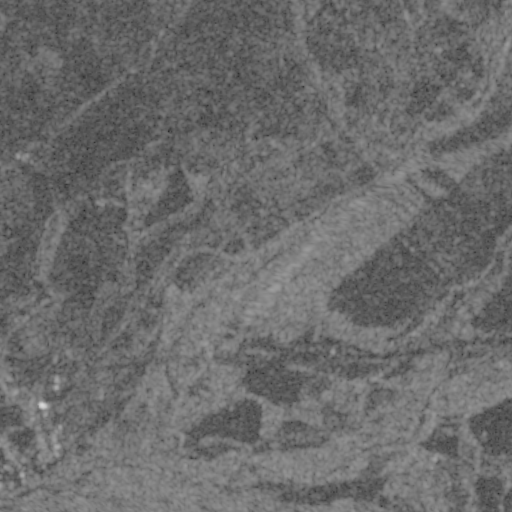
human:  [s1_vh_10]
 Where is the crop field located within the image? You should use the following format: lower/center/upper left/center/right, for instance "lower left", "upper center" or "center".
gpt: The crop field is located in the lower left of the image.
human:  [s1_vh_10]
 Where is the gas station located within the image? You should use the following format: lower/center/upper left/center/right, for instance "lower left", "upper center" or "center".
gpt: The gas station is located in the lower left of the image.
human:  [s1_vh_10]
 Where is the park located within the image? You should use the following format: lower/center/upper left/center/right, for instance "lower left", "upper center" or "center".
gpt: The park is located in the lower right of the image.
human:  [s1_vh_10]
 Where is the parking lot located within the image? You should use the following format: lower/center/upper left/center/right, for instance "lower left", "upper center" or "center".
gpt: The parking lot is located in the lower left of the image.
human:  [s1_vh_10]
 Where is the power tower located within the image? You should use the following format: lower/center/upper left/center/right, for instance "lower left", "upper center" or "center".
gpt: The power tower is located in the upper of the image.
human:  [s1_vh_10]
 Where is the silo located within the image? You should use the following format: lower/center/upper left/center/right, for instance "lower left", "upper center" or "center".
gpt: The silo is located in the center left of the image.
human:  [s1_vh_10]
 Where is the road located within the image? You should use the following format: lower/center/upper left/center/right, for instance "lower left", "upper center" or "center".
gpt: There is no road in the image.

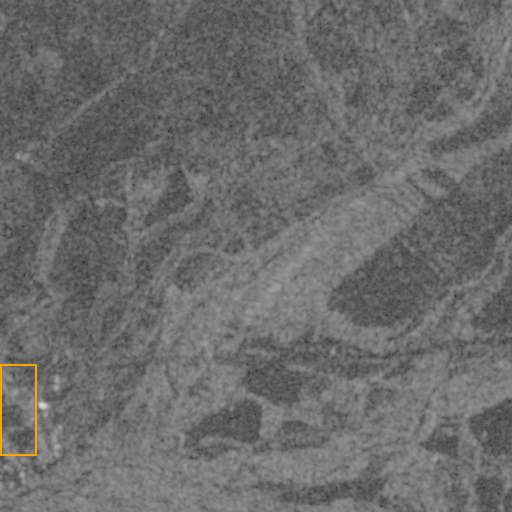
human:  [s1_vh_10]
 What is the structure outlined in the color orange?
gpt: The structure outlined in orange is a crop field.
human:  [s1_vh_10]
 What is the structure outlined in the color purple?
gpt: There is no purple outline.